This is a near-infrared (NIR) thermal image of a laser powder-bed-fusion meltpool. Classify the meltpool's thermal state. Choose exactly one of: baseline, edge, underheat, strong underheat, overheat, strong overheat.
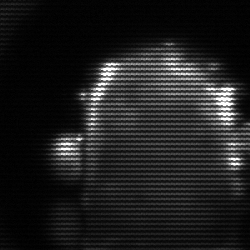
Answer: baseline